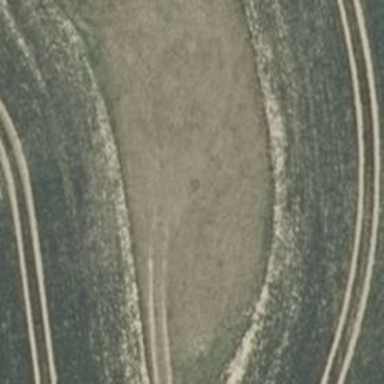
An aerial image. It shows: Agricultural vehicle track with grass surface of grade4 tracktype.